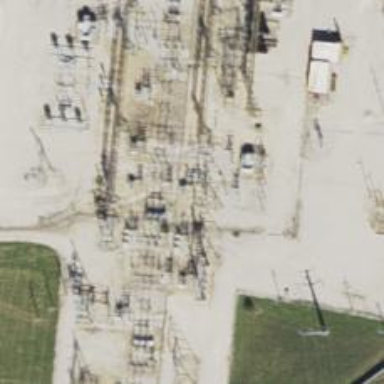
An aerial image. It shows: Switch used for power control.